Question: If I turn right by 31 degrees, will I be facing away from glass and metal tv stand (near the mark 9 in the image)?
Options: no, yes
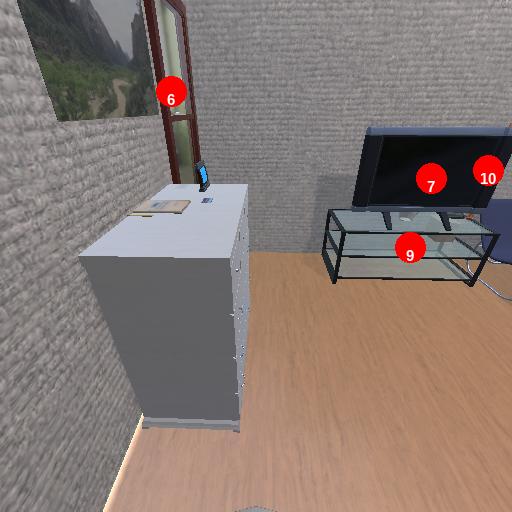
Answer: no